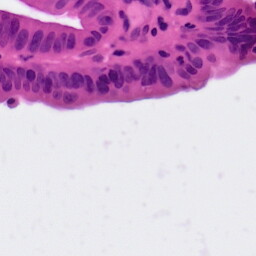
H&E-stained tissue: Colon